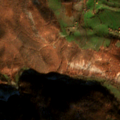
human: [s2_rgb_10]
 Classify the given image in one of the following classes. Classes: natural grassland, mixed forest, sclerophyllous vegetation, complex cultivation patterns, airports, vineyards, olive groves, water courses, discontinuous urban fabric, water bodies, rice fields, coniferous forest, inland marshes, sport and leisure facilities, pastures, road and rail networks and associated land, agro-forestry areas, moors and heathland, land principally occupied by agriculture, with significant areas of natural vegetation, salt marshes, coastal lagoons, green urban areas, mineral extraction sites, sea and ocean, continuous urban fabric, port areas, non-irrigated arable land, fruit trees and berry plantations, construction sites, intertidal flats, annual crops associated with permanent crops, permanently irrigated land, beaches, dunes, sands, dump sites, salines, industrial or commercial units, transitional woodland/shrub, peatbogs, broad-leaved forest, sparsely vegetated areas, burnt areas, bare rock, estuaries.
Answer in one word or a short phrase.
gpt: complex cultivation patterns, land principally occupied by agriculture, with significant areas of natural vegetation, broad-leaved forest, transitional woodland/shrub